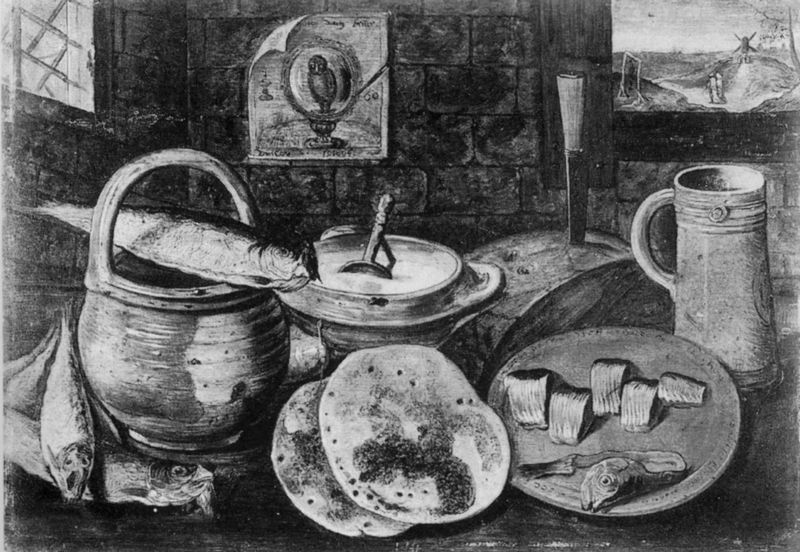
Titel: Mahl des Armen
Künstler: Hieronymus Francken d. J.
Standort: Brüssel
Institution: Koninklijk Museum voor Schone Kunsten
Schlagwörter: baum, berg, gemälde, vogel, weiß, bäume, landschaft, menschen, sand, fenster, schwarz, tisch, tür, zeichnung, zimmer, ausblick, tier, malerei, wand, augen, messer, schale, stein, steine, teller, bild, hügel, mühle, windmühle, gitter, kelch, paar, blatt, henkel, kanne, keramik, krug, stilleben, stillleben, ton, schwanz, topf, papier, berge, mauer, ziegel, graphik, essen, löffel, korb, brot, tor, töpfe, griff, vanitas, bierkrug, memento mori, nahrung, mauerwerk, milch, stücke, geschirr, druck, radierung, stich, schwarzweiß, plakat, bier, bleistift, mahl, mahlzeit, buchdruck, lachs, poster, küche, fisch, karpfen, mauern, gitterfenster, dolch, brotlaib, laib, emblem, wandbild, kupferstich, eule, kelle, salzfass, kochtopf, mörser, tonkrug, humpen, fische, forelle, kessel, athen, brote, fladen, steinzeug, wasserkrug, butterfass, stick, sahne, speise, stößel, seidel, hüttel, tongefäß, galgen, bergänglichkeit, fischkopf, fischschwanz, fladenbrot, henkelkrug, hering, heringsfass, keramiktopf, makrele, schmandtopf, schöpfkelle, stockfisch, stockfische, filet, suppenschüssel, rahm, fish, mess, brei, tilleben, räucher, fiscj, stillenbe, trockenfisch